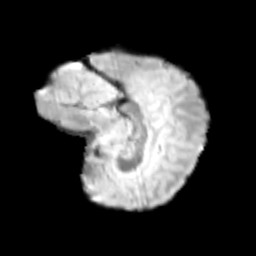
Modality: T2w
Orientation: sagittal
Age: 9
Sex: male
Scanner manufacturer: siemens
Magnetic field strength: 3 T
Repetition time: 3.8 s
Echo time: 0.07 s